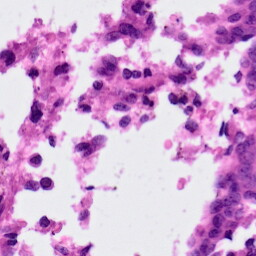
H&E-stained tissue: Ovarian